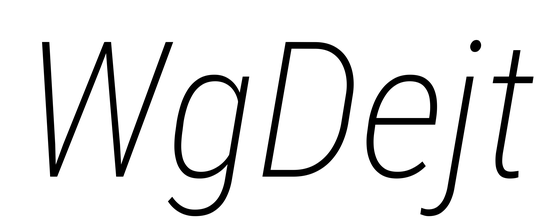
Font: Roboto-Italic_Condensed_ExtraLight_Italic